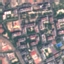
Land use / land cover: Residential